Interaction volume radius: 10 \u00c5
Interaction volume height: 10 \u00c5
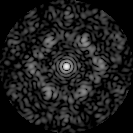
Disorder parameter: 0.6903